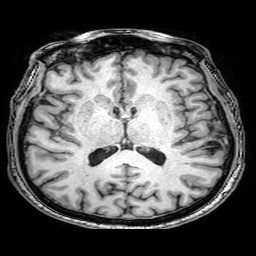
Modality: T1w
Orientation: coronal
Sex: male
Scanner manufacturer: philips
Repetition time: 0.008224 s
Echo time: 0.00378 s